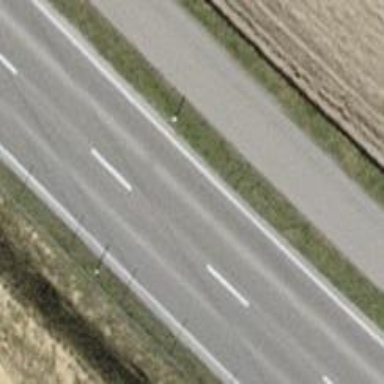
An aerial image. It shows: Asphalt road with separate sidewalks and separate cycleway. The road is classified as primary highway.